Platform: macOS
Application: Chrome
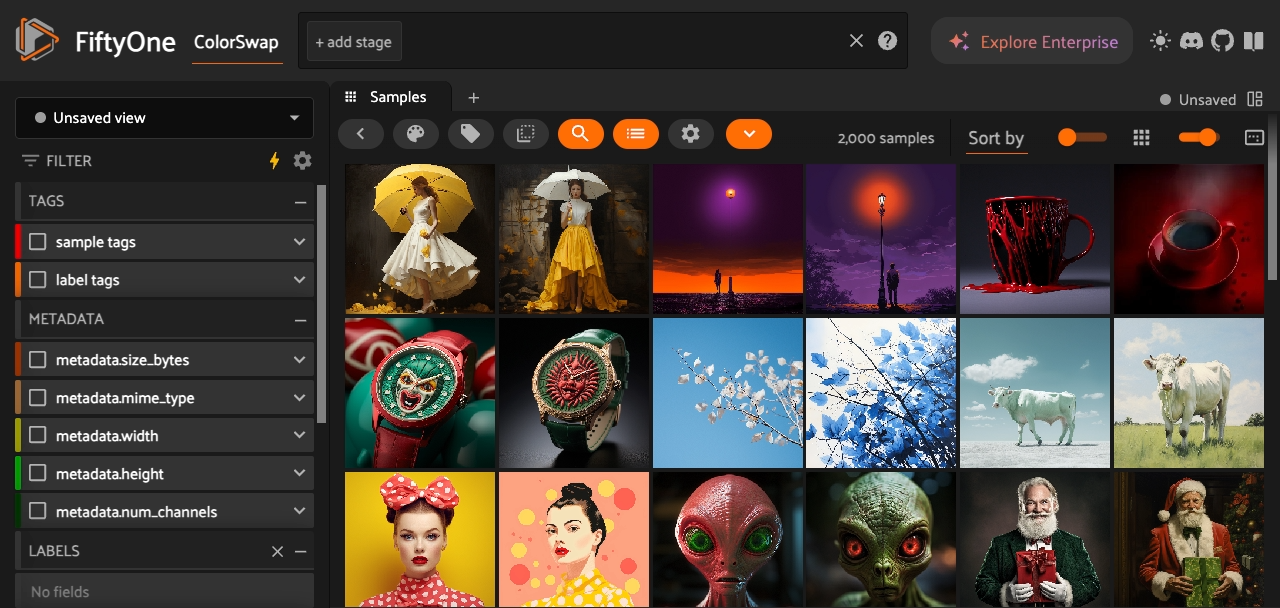
task_description: Open color settings menu
action_type: click
element_info: Icon
steps_since_start: 1